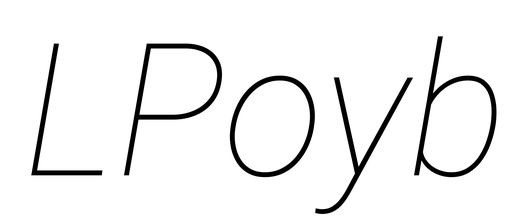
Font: Roboto-Italic_Thin_Italic